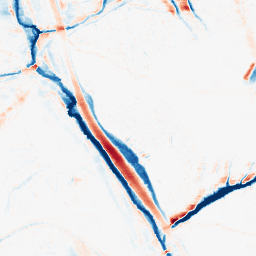
Category: morphological
Decomposition family: morphological_ellipse
Decomposition parameters: operation: average
width: 10
height: 20
Upsampling method: quadratic
Upsampling parameters: scale: 2
Upsampling scale: 2